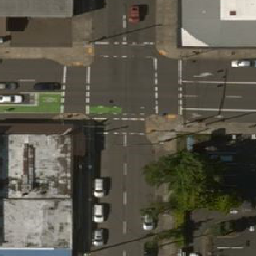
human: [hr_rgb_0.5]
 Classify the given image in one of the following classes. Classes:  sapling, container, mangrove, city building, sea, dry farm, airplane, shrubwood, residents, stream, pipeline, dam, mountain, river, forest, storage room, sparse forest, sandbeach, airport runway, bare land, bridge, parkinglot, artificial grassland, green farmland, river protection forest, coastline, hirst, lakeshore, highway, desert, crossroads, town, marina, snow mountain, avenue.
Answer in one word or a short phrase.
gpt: crossroads